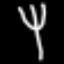
Label: fork